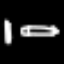
Label: pencil